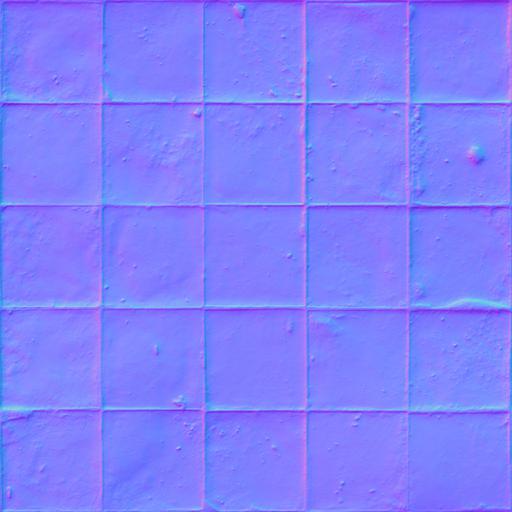
black blue dark tiled tiles